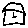
Label: house